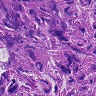
Metastatic tissue present: yes